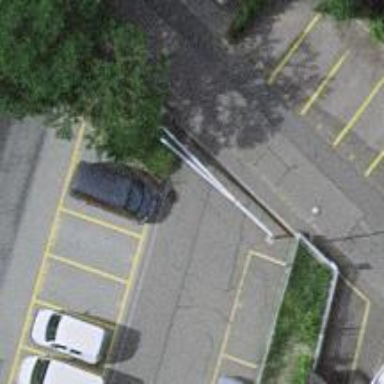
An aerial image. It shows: Lift gate barrier.